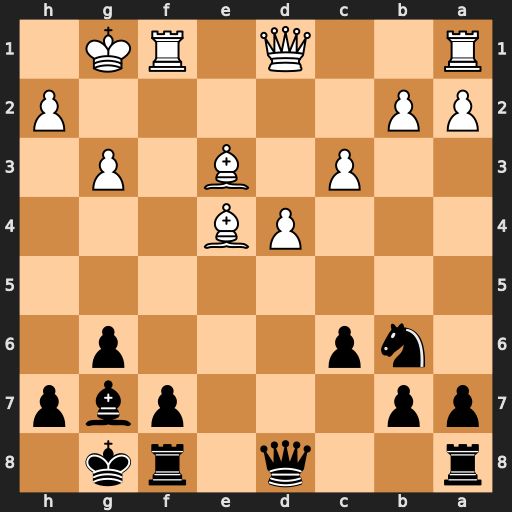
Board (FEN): r2q1rk1/pp3pbp/1np3p1/8/3PB3/2P1B1P1/PP5P/R2Q1RK1
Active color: b
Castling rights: -
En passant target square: -
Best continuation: Qe7 Qf3 Rae8